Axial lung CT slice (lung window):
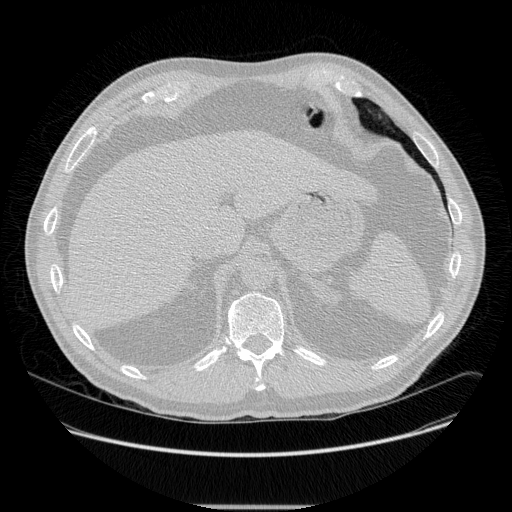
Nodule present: no